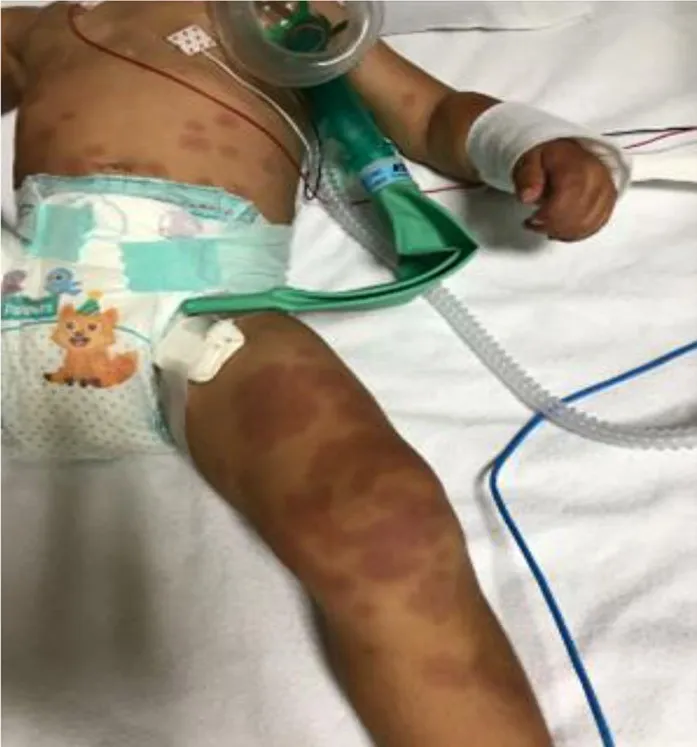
(A) Erythematous round-shaped (polycyclic appearance) rash on the legs.
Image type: medical_photograph (skin_photograph)